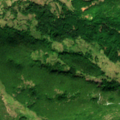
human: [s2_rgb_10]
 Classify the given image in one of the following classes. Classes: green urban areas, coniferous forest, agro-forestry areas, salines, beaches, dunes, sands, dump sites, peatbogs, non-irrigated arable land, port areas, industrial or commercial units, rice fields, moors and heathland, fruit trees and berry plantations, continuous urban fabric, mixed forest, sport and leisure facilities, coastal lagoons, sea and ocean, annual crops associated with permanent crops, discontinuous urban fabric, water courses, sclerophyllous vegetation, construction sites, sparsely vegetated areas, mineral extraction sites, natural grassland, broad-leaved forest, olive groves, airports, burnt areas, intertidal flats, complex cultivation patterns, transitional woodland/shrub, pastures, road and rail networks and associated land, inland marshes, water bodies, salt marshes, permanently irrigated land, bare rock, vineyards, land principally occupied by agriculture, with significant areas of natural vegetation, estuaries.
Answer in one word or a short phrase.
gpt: land principally occupied by agriculture, with significant areas of natural vegetation, broad-leaved forest, transitional woodland/shrub